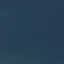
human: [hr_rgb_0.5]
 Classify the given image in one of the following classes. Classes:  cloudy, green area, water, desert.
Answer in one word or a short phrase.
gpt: water